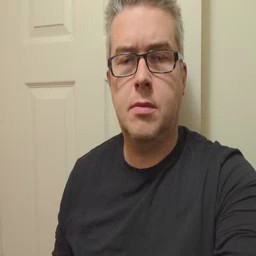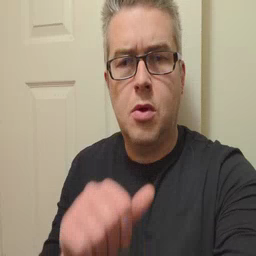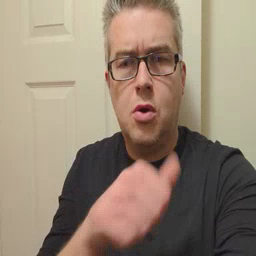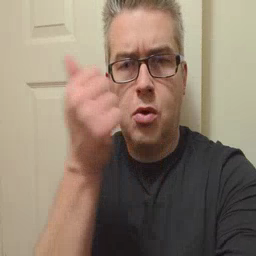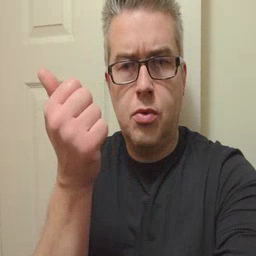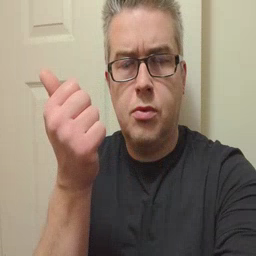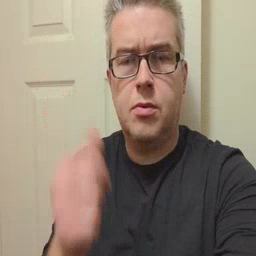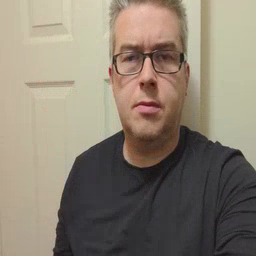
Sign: another